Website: bh-photo
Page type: address-validator
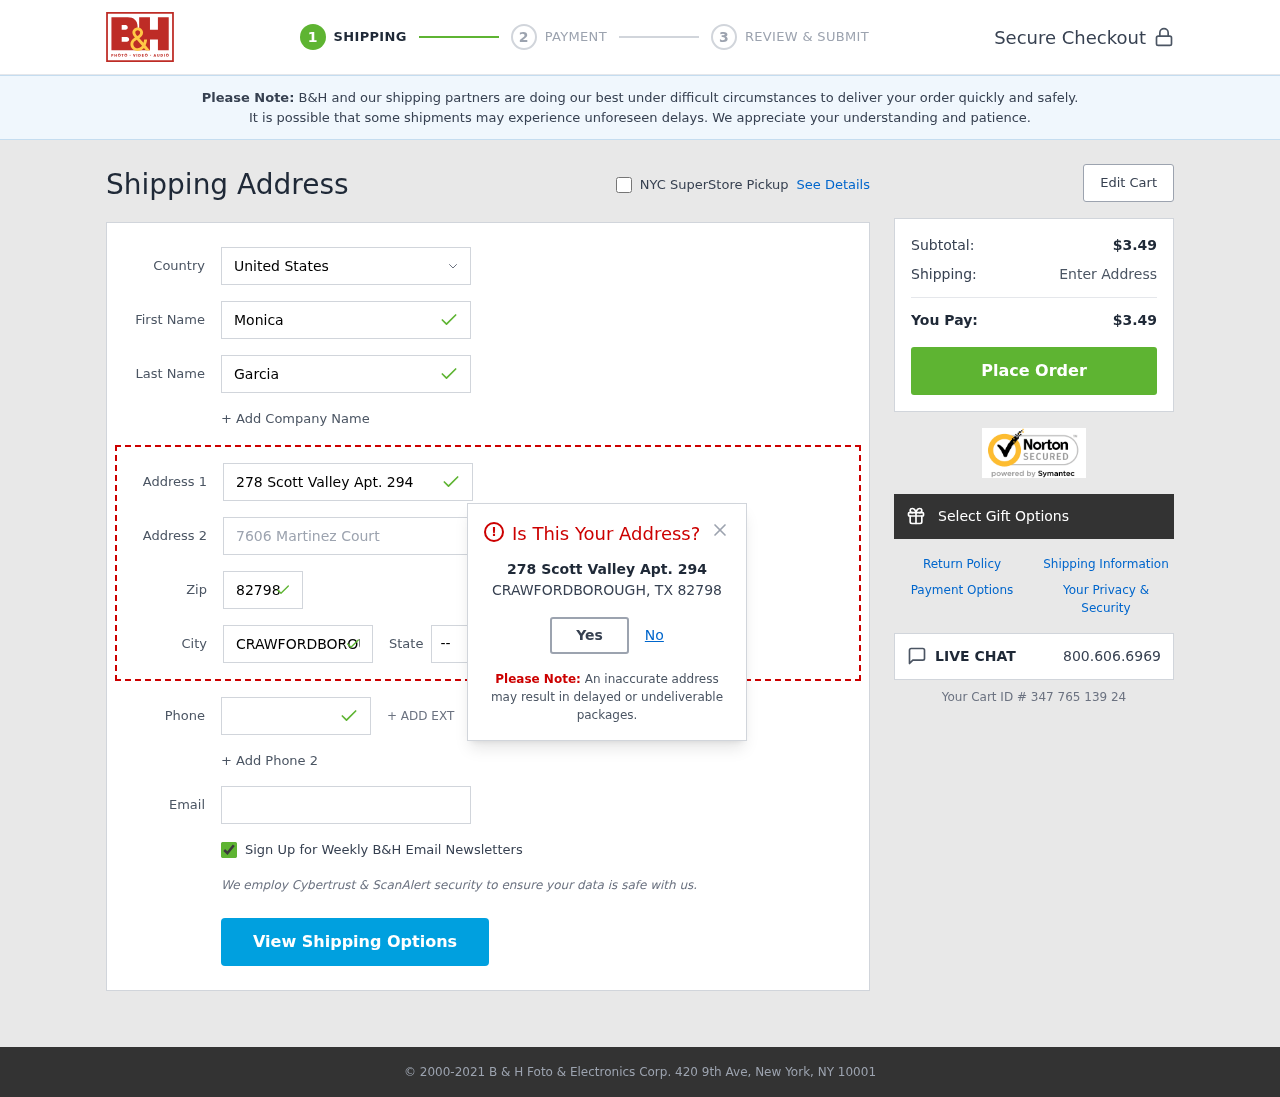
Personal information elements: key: PII_CITY
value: Crawfordborough
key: PII_COUNTRY
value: United States
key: PII_EMAIL
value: monicagarcia@yahoo.com
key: PII_FIRSTNAME
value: Monica
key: PII_LASTNAME
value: Garcia
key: PII_PHONE
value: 8838845557
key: PII_POSTCODE
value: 82798
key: PII_STATE_ABBR
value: TX
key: PII_STREET
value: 278 Scott Valley Apt. 294
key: PII_STREET2
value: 7606 Martinez Court
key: PII_CITY_MODAL
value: CRAWFORDBOROUGH
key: PII_POSTCODE_FULL
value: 82798
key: PII_POSTCODE_NUMERIC
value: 82798
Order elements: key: ORDER_SUBTOTAL
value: $3.49
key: ORDER_TOTAL
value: $3.49
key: ORDER_ID
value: Your Cart ID # 347 765 139 24